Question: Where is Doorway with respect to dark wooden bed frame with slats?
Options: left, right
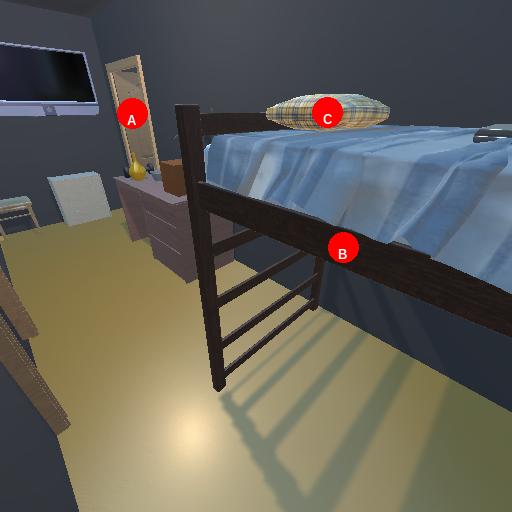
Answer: left